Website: lowes
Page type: order-returns
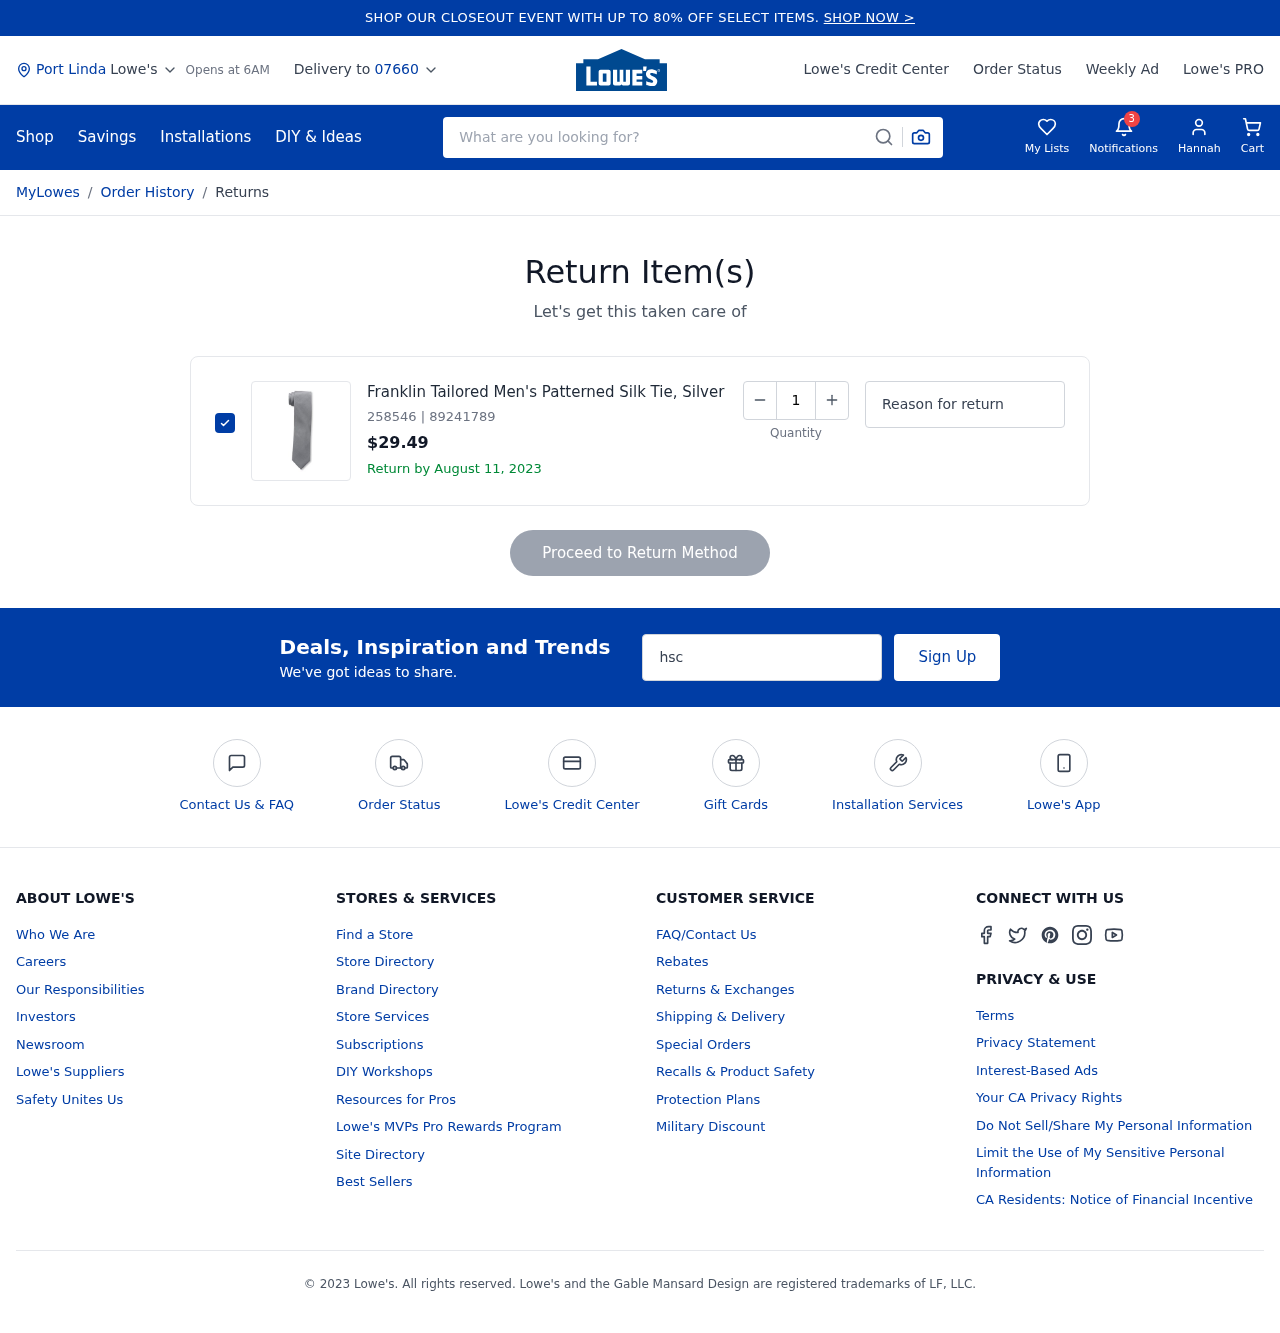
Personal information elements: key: PII_CITY
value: Port Linda
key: PII_FIRSTNAME
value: Hannah
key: PII_POSTCODE
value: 07660
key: PII_EMAIL
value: hschwartz@gmail.com
Product elements: key: PRODUCT1_NAME
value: Franklin Tailored Men's Patterned Silk Tie, Silver
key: PRODUCT1_PRICE
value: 29.49
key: PRODUCT1_ITEM_NUMBER
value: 258546
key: PRODUCT1_MODEL_NUMBER
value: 89241789
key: PRODUCT1_QUANTITY
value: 1
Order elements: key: ORDER_RETURN_BY_DATE
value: August 11, 2023